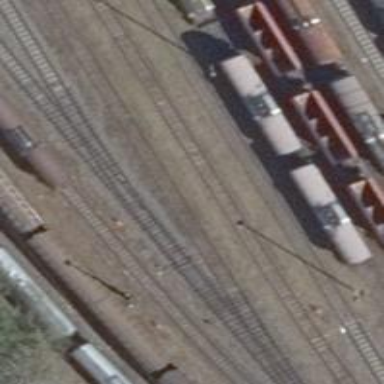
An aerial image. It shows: Railway switch.